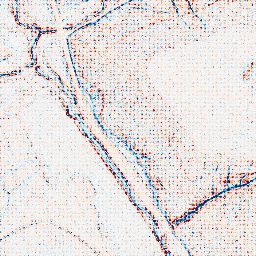
Category: edge_preserving
Decomposition family: anisotropic_diffusion
Decomposition parameters: iterations: 5
kappa: 100
gamma: 0.05
Upsampling method: sinc_blackman
Upsampling parameters: scale: 8
kernel_size: 8
Upsampling scale: 8